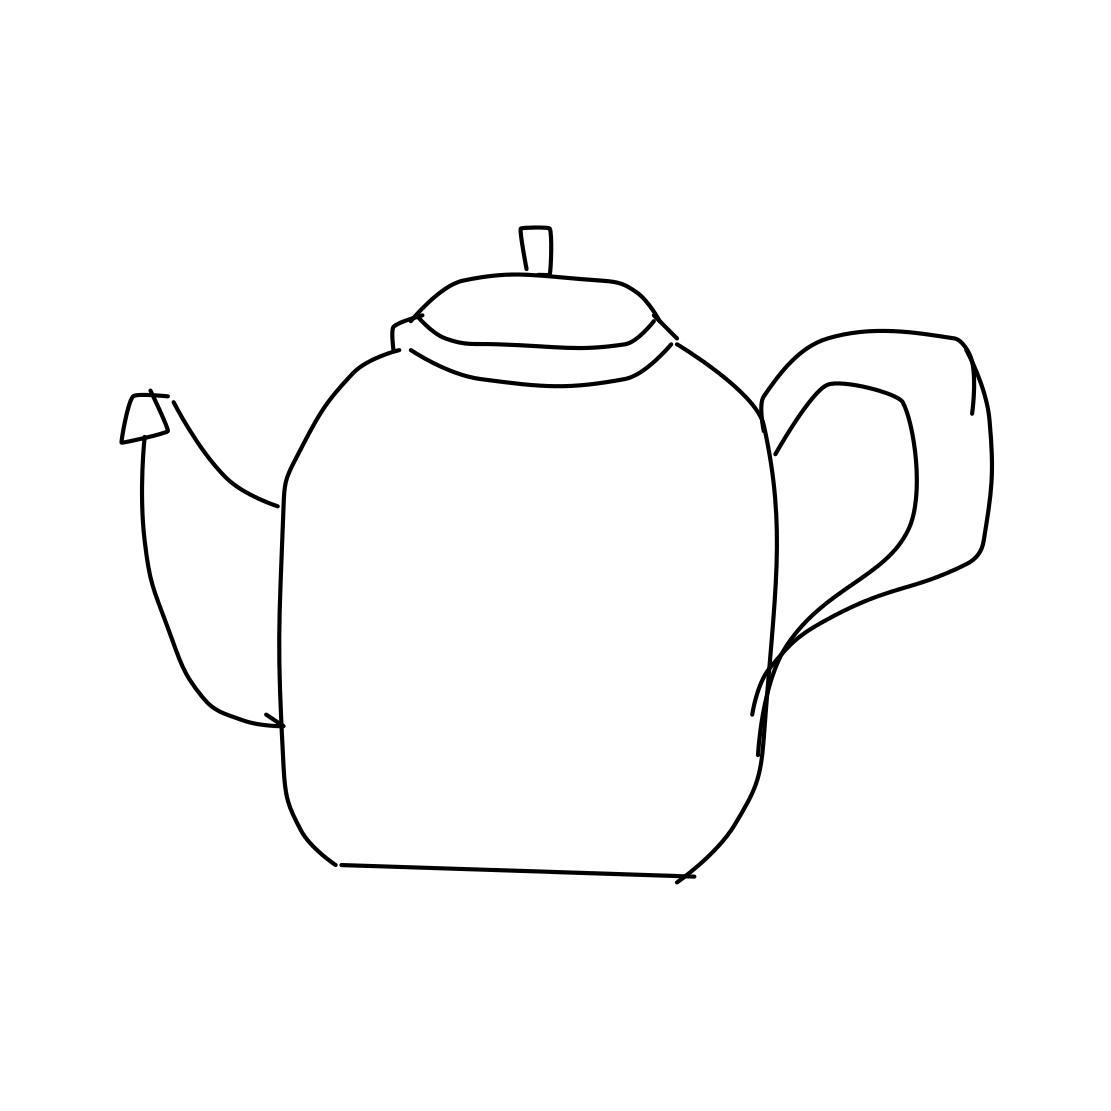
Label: teapot